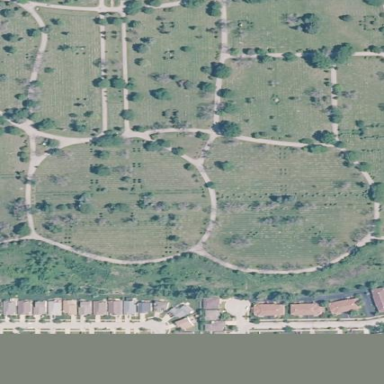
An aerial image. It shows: Cemetery.